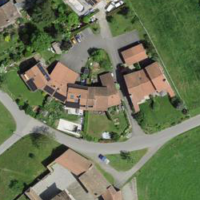
EUNIS habitat code: 55
Species observed at this site:
Medicago sativa